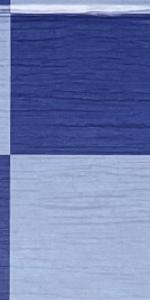
Label: Empty